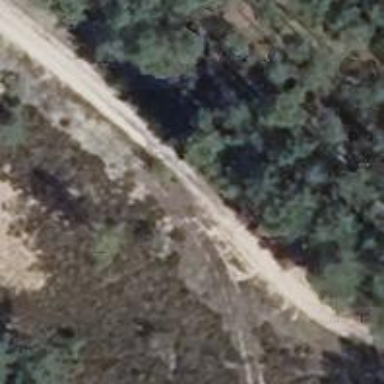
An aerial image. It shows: Track with grade5 tracktype.